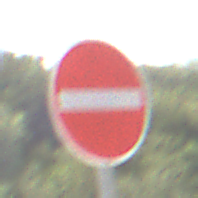
Verkehrszeichen: VerbotDerEinfahrt
Umgebung: Outdoor, Nature
Tageszeit: Midday
Wetter: PartlyCloudy
Licht: Natural
Jahreszeit: NotSpecified
Kontrast: HighContrast